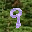
Label: 9